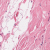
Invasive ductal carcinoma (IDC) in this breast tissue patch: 0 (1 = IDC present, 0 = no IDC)